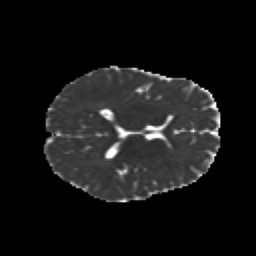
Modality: MD
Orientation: axial
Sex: female
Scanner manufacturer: siemens
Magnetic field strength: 3 T
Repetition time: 5 s
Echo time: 0.071 s